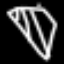
Label: diamond